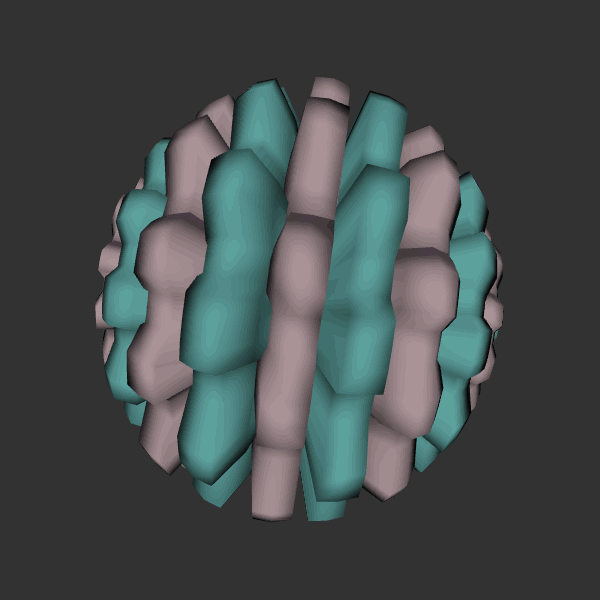
Background: dark